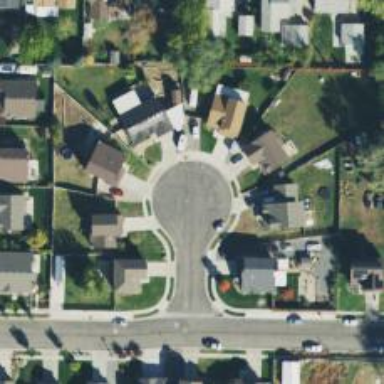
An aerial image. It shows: Turning circle on the road.